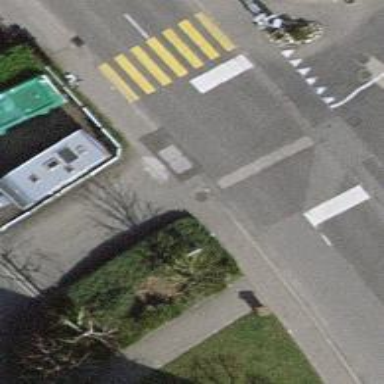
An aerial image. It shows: Asphalt footway with unmarked crossing.